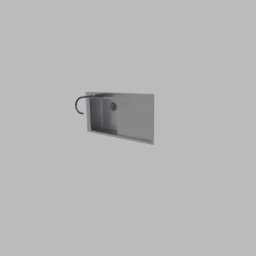
Label: appliances